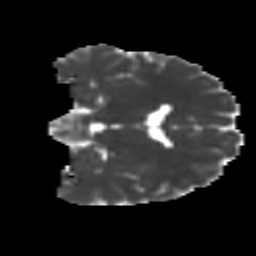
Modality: MD
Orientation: coronal
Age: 18
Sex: male
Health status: ill
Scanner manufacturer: ge
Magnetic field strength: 3 T
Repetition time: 6.752 s
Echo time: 0.079 s